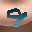
Label: 9